Question: I have simple contact form, this is the (view)model:
'''
public class ContactForm
{
[Required]
public string Name;
[Required]
public string Email;
[Required]
public string Subject;
[Required]
public string Msg;
}
'''
Controller:
'''
public ActionResult Contact (ContactForm form)
{
return RedirectToAction("Index");
}
'''
View:
'''
@model myNamespace.ContactForm
...
@using (Html.BeginForm("Contact", "Home", FormMethod.Post))
{
@Html.LabelFor(x => x.Name)
@Html.TextBoxFor(x => x.Name)
@Html.LabelFor(x => x.Email)
@Html.TextBoxFor(x => x.Email)
@Html.LabelFor(x => x.Subject)
@Html.TextBoxFor(x => x.Subject)
@Html.LabelFor(x => x.Msg)
@Html.TextAreaFor(x => x.Msg)
<button type="submit">Enviar</button>
}
'''
Controller's Contact method is called. But param 'form' has all fields as null:

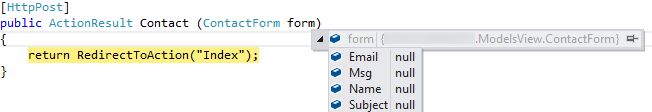
Answer: You need public <URL>,Currently you have created fields in Model class which will not work for you:
'''
public class ContactForm
{
[Required]
public string Name {get;set;}
[Required]
public string Email { get; set;}
[Required]
public string Subject {get;set;}
[Required]
public string Msg{get;set;}
}
'''